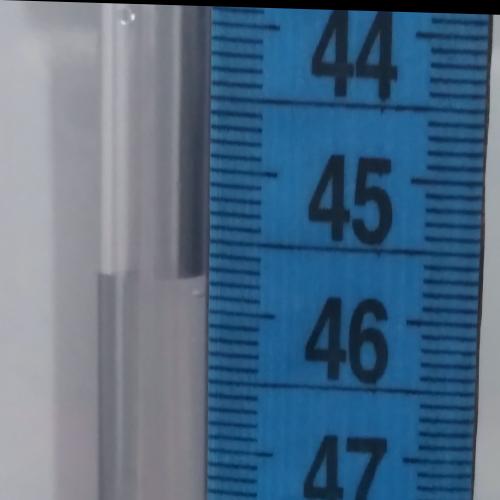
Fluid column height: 45.8 cm